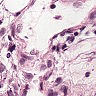
Metastatic tissue present: no